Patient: sex M, age 17
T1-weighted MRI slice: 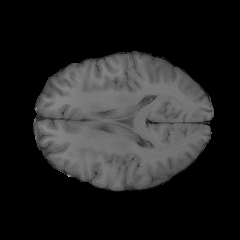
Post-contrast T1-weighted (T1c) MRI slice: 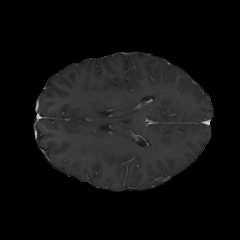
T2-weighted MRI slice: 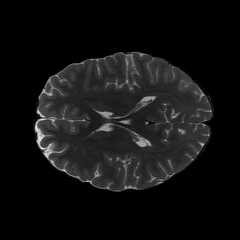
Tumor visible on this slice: no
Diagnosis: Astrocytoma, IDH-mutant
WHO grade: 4